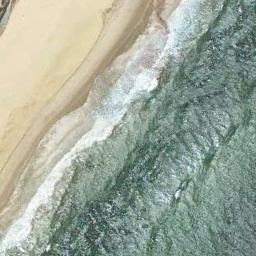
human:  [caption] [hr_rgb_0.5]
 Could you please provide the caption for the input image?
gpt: Waves of light green water wash the beach .

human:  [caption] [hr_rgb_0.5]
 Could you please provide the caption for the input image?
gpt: Gray-green sea water and white sand beach with tumbles of white waves .

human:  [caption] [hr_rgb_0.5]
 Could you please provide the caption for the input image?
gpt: There are many green plants near the beach .

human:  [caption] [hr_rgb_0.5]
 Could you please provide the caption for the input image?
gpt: The beach with white sand and the color of the seawater is green .

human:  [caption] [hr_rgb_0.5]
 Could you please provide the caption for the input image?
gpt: There are water marks on the beach .